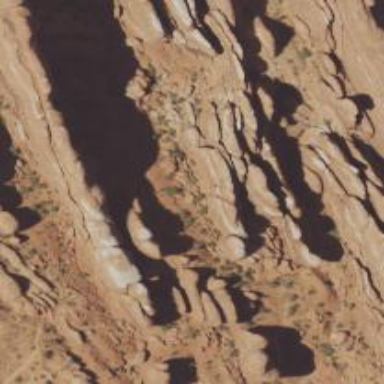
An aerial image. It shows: Natural cliff.